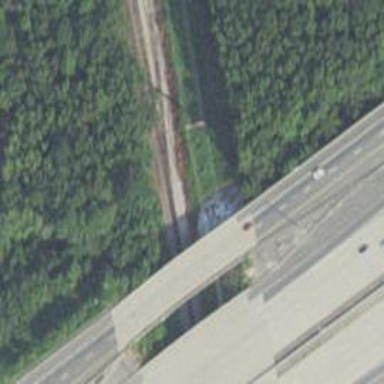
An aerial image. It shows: Motorway link.